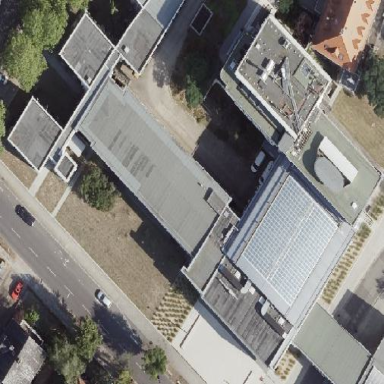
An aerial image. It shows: University building with library inside.